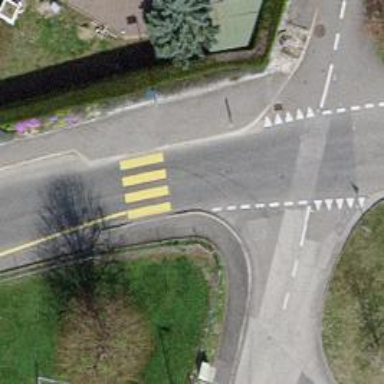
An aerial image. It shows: Uncontrolled road crossing.